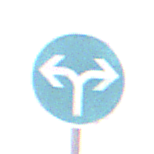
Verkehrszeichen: VorgeschriebeneFahrtrichtungRechtsOderLinks
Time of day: MorningAfternoon
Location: Outdoor (Nature)
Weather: Overcast
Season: NotSpecified
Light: Natural